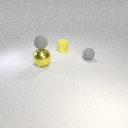
small gray rubber sphere to the right of large yellow metal sphere